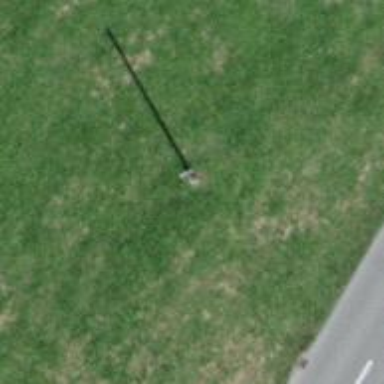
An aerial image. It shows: Power pole.